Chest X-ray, PA view. Patient: 47 years old, sex F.
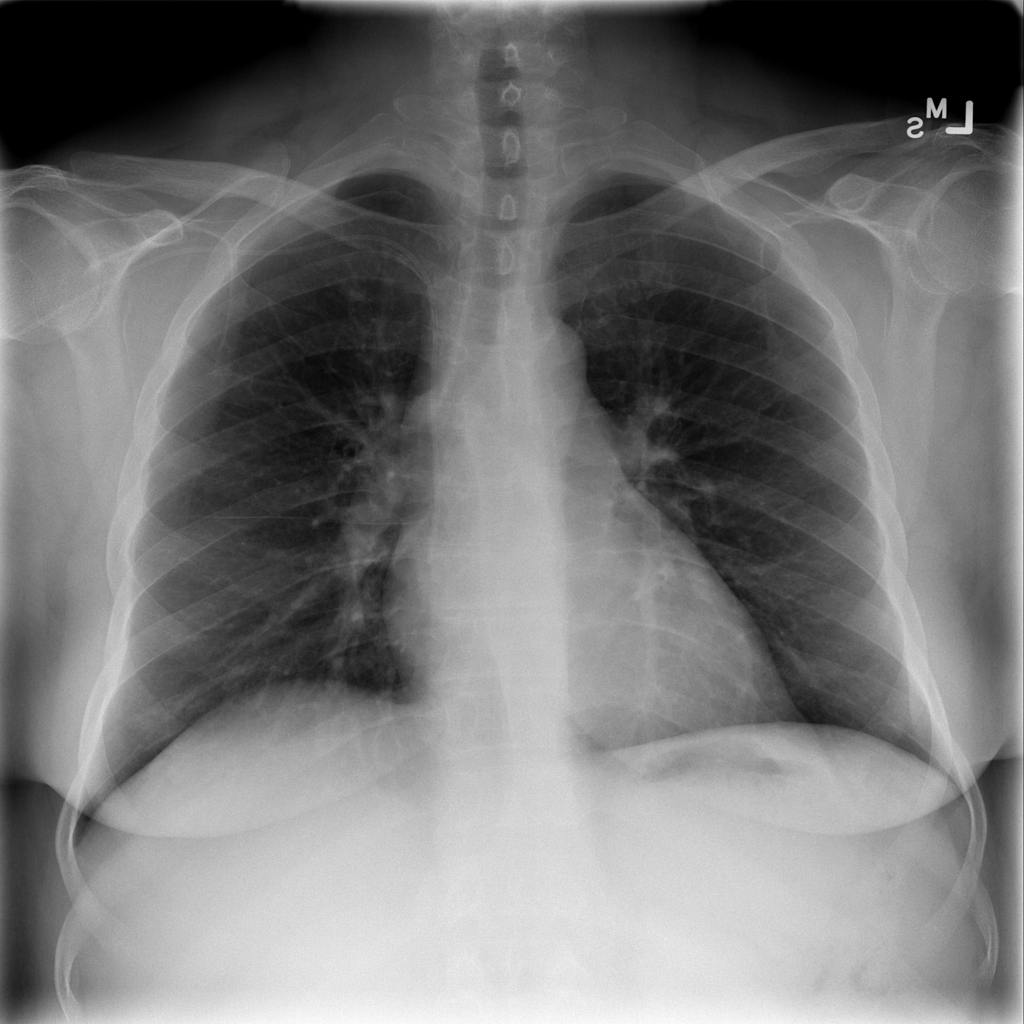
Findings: No Finding